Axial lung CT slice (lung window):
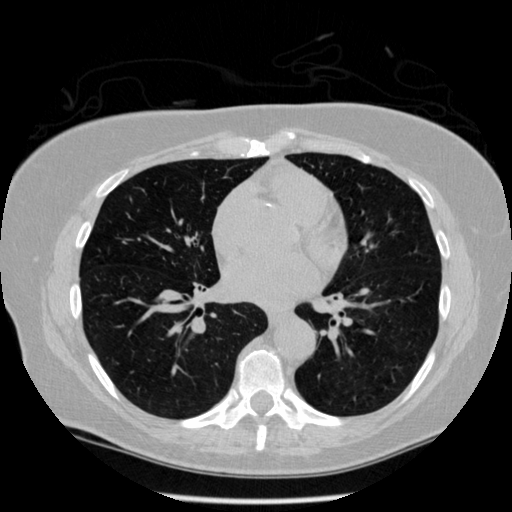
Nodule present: no